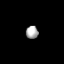
Tissue: lung
Cell type: Endothelial cells
Senescence score: 0.6241
Nuclear area (px): 157
Mean DAPI intensity: 168.962